Field crop: maize
Growth stage: 2
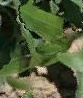
Species: maize